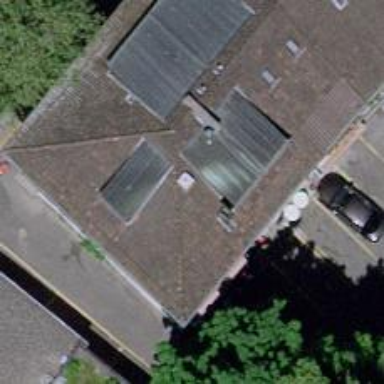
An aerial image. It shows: Building with hipped roof shape.